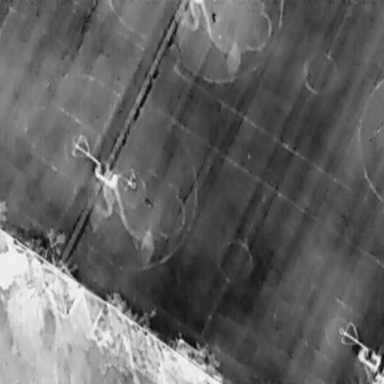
There is a Person in the infrared image.